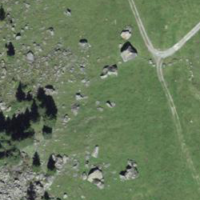
EUNIS habitat code: 26
Species observed at this site:
Euphorbia cyparissias